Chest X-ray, PA view. Patient: 41 years old, sex M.
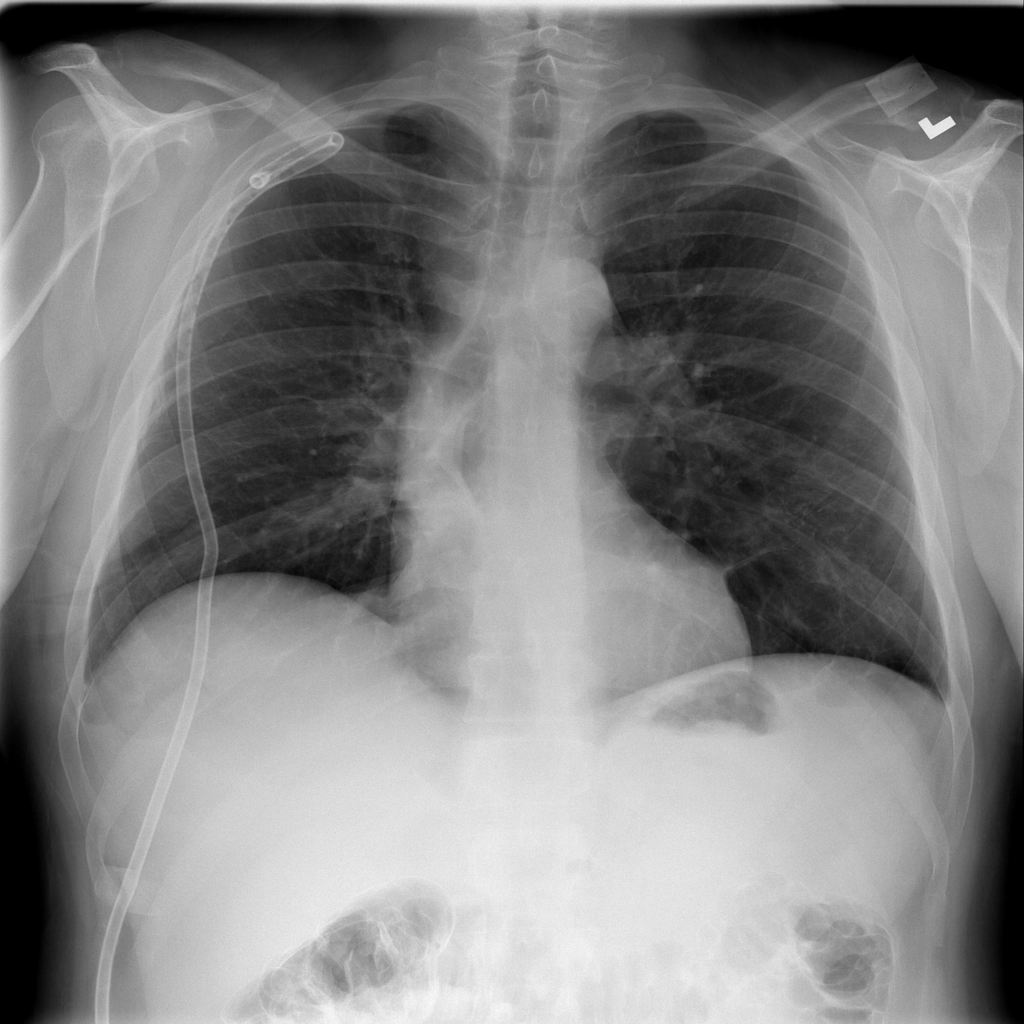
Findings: Pneumothorax